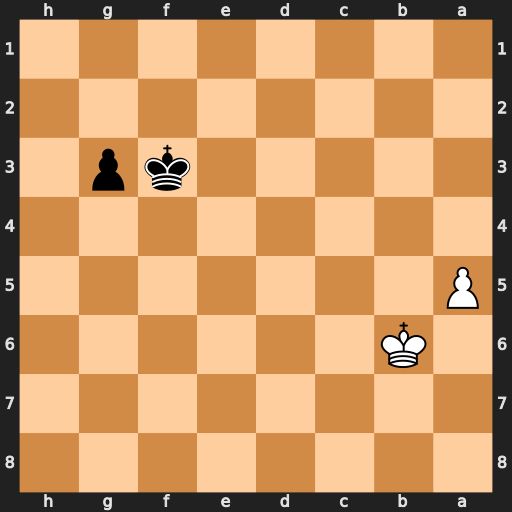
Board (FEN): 8/8/1K6/P7/8/5kp1/8/8
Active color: b
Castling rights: -
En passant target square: -
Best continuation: g2 a6 g1=Q+